Sex: M
Age: 79
Scanner: Avanto
Primary tumour origin: Ca Renis
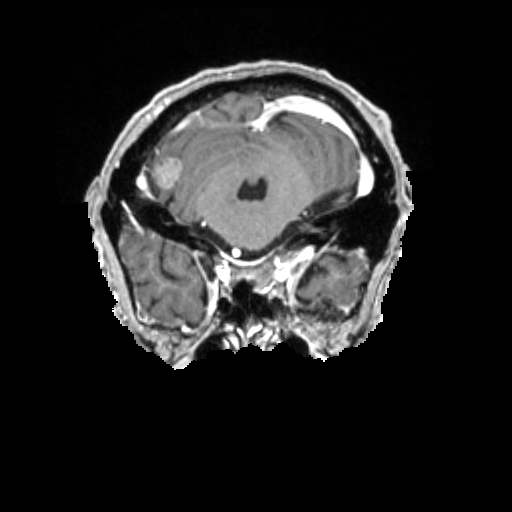
Segmented lesion volume (cc): 2.296
Number of lesion components: 1